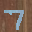
Label: 7